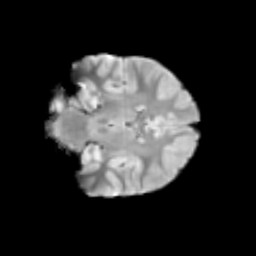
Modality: T2w
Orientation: coronal
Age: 9
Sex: male
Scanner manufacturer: siemens
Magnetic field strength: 3 T
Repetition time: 3.8 s
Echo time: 0.07 s